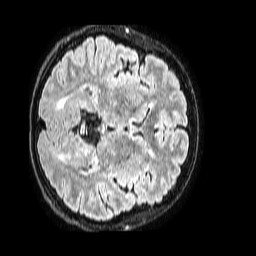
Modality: FLAIR
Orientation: axial
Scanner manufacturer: philips
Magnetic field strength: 1.5 T
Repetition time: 4.8 s
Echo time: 0.3 s